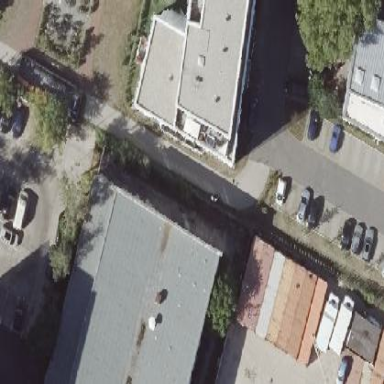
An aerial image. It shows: Apartment building with flat roof.